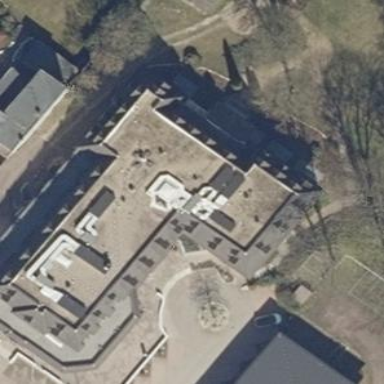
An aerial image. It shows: Hotel with roof in quadruple saltbox shape.